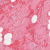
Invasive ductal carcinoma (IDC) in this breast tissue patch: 0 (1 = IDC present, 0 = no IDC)